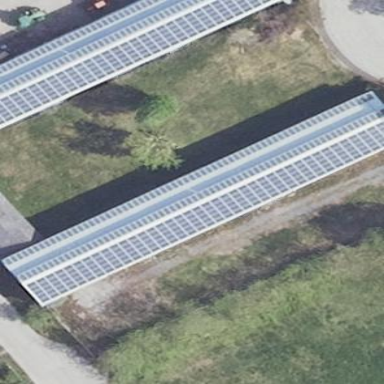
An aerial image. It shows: Gabled roof on farm auxiliary building with solar photovoltaic panel generator providing electricity through small installation. The orientation of the roof is along the direction of the generator.